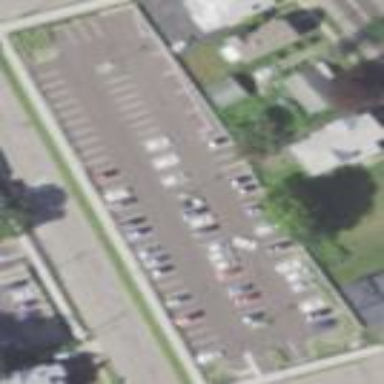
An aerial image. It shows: Parking area located within educational zone.